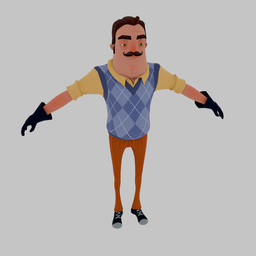
Label: people